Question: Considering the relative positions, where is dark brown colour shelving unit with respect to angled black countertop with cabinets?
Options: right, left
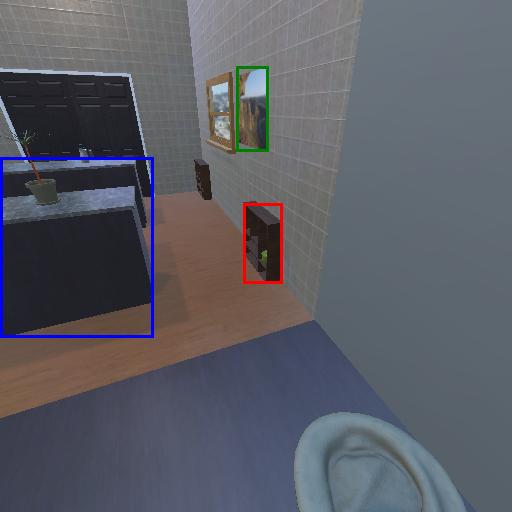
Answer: right